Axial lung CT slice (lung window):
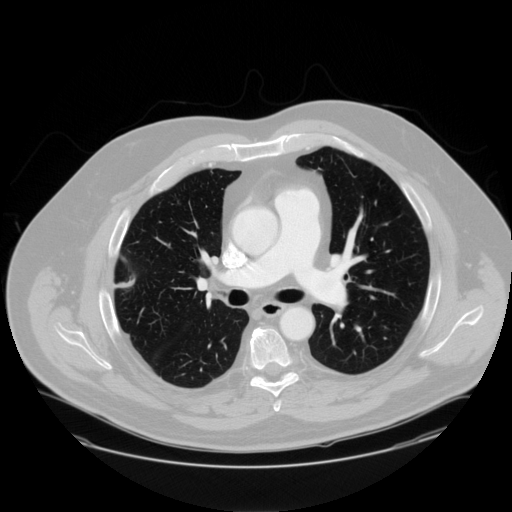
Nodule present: no